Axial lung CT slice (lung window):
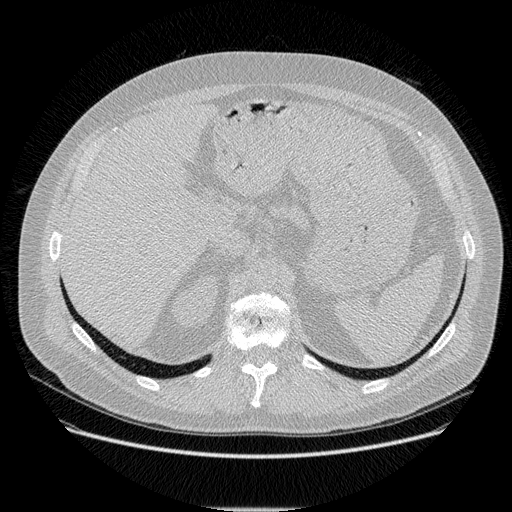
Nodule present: no